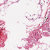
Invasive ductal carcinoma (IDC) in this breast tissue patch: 0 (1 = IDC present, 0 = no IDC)